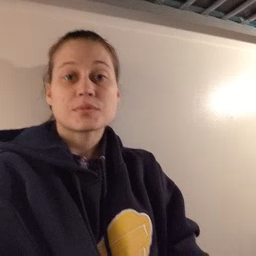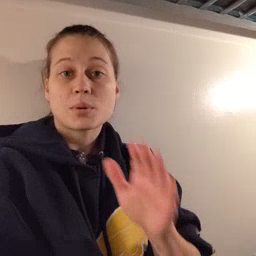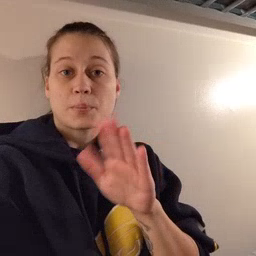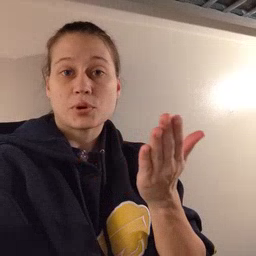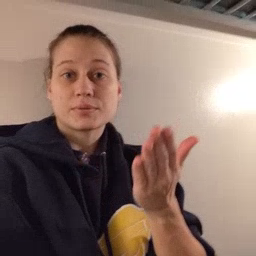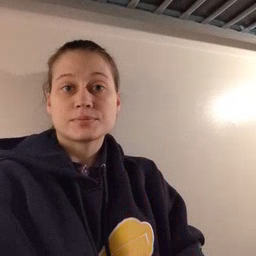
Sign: book